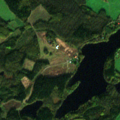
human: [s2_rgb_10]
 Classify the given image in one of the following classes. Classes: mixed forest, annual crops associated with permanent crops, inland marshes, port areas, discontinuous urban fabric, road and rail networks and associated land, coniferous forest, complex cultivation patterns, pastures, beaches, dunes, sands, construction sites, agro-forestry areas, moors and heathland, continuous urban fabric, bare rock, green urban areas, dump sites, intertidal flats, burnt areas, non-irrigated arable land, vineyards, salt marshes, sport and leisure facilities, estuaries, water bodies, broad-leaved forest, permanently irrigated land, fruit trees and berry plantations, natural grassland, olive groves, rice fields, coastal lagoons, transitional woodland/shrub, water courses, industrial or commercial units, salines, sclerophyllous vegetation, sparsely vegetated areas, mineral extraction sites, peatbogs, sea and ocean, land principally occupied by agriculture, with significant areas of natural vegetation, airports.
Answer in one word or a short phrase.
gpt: land principally occupied by agriculture, with significant areas of natural vegetation, coniferous forest, mixed forest, water bodies